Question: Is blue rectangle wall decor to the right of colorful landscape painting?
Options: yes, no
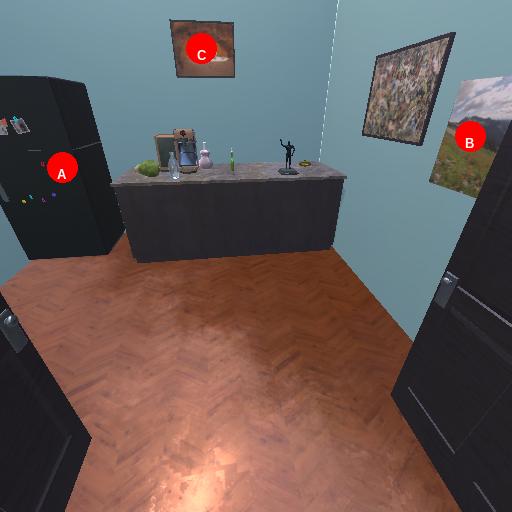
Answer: yes